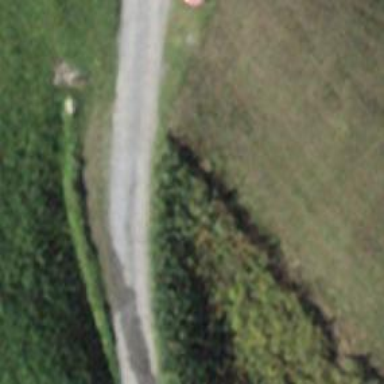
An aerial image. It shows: Unclassified road with asphalt surface.